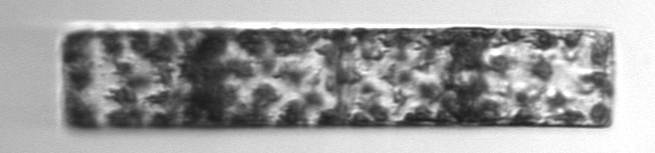
Label: Guinardia_flaccida